Aerial crown-view tile of a tropical tree (Barro Colorado Island, Panama), acquired 20250915:
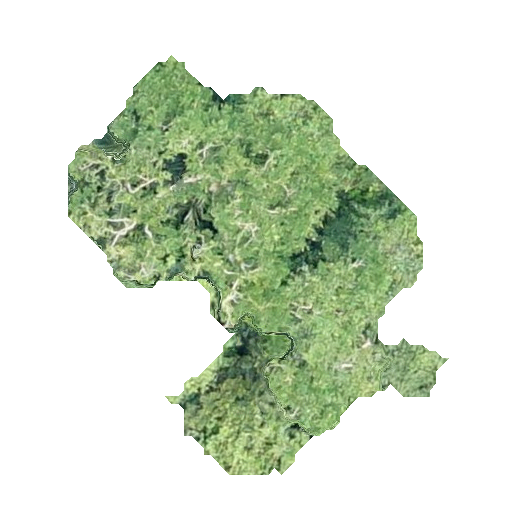
Species: Platypodium elegans
GBIF accepted scientific name: Platypodium elegans
Crown area: 125.161 m²